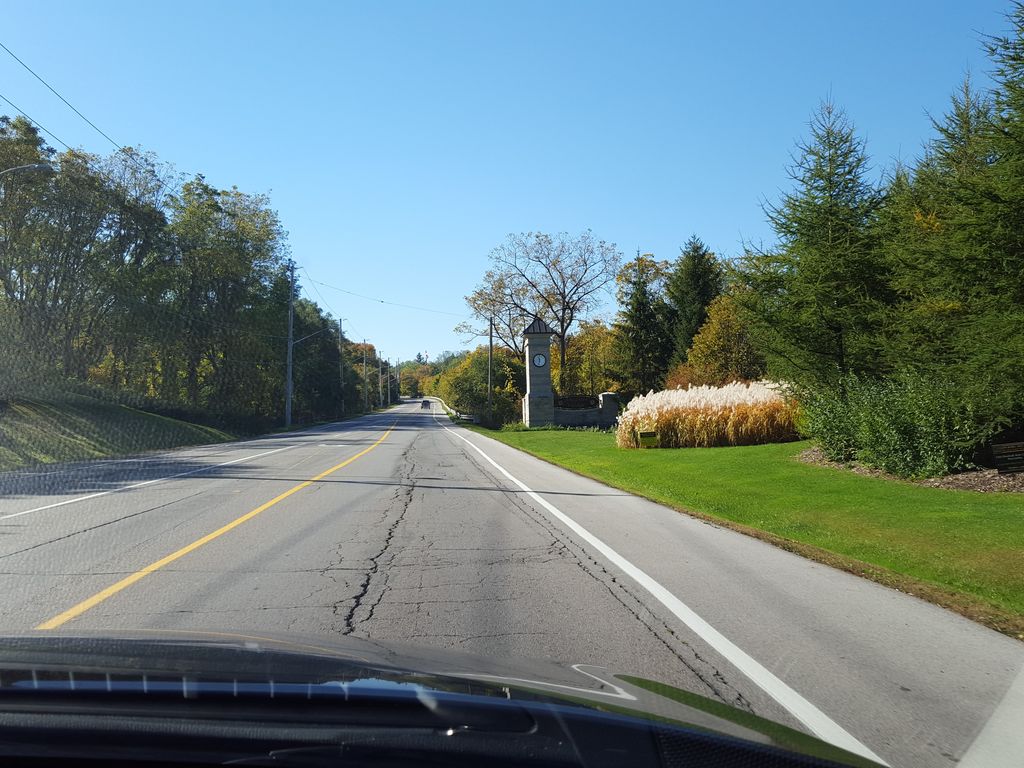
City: hamilton